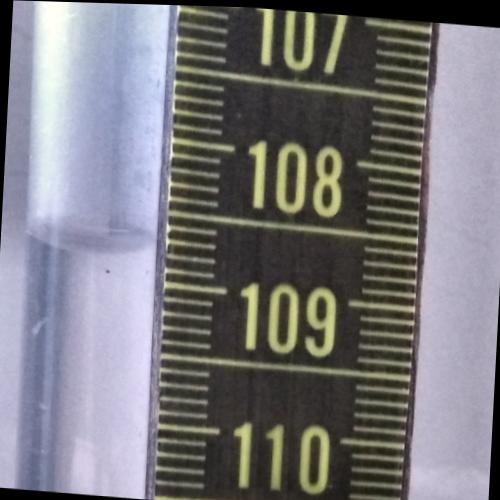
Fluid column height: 108.8 cm